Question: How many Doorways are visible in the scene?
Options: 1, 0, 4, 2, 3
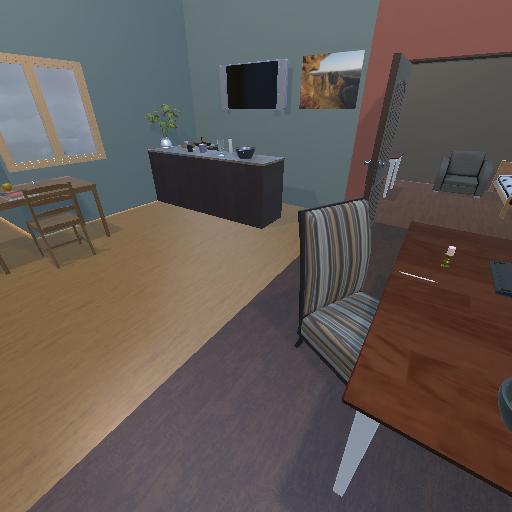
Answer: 1